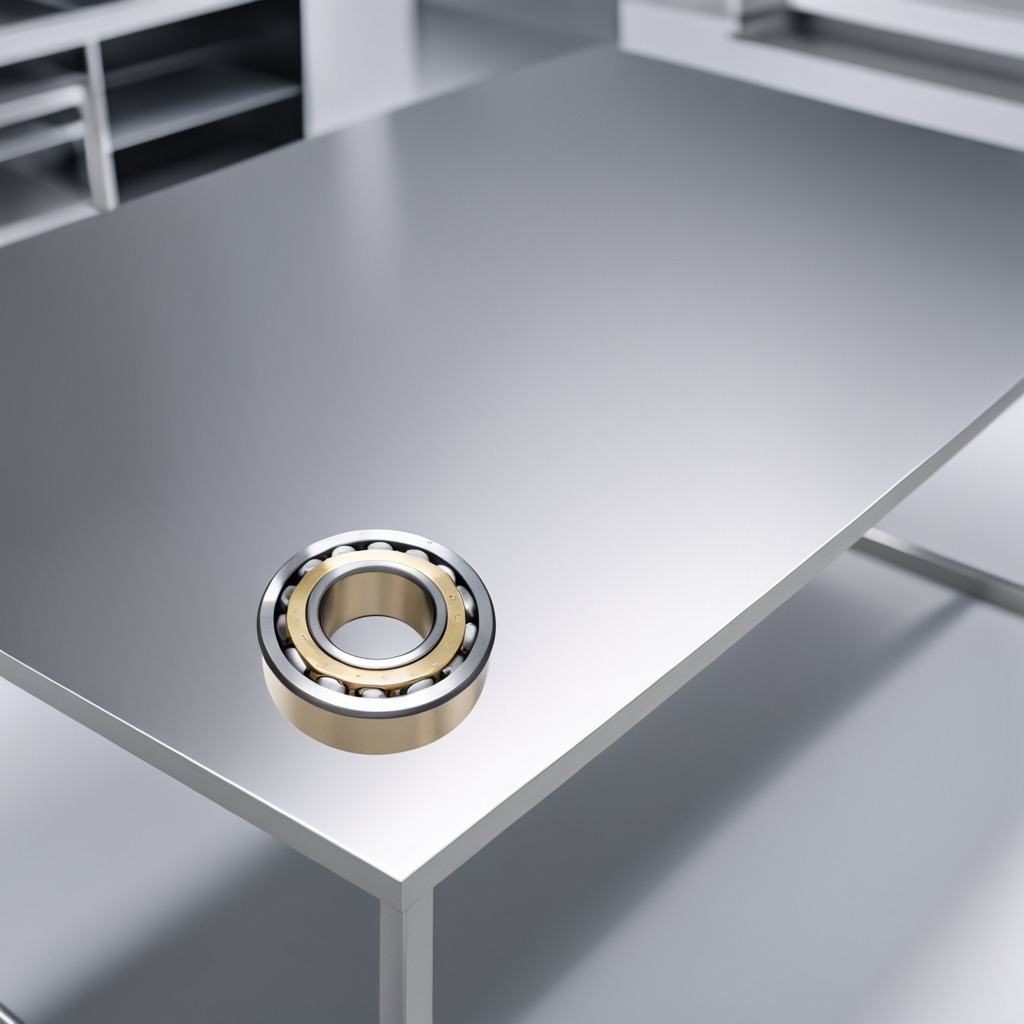
A metal ball bearing is lying on a stainless steel table.